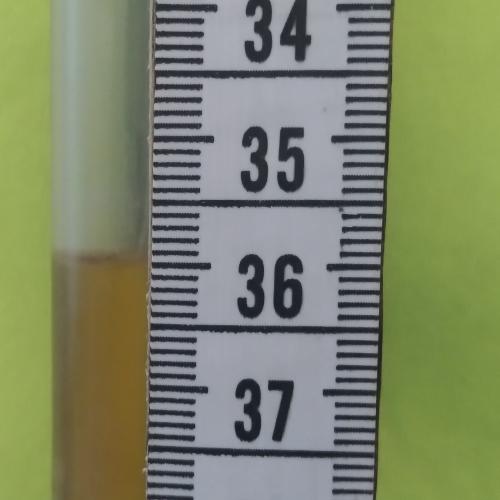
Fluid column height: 36.0 cm